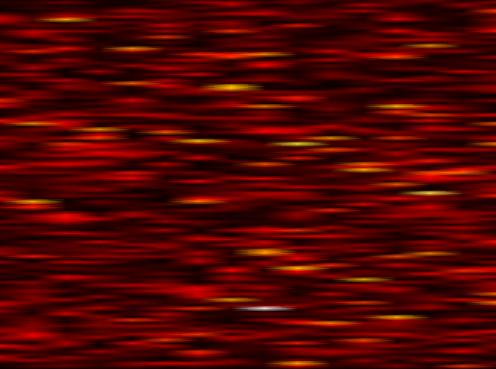
Label: FBMC